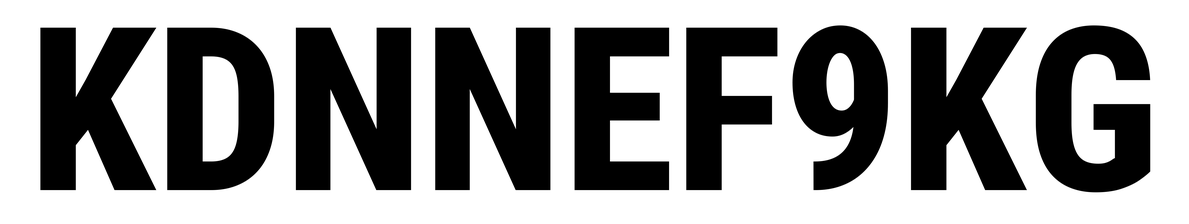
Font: Roboto_Condensed_ExtraBold